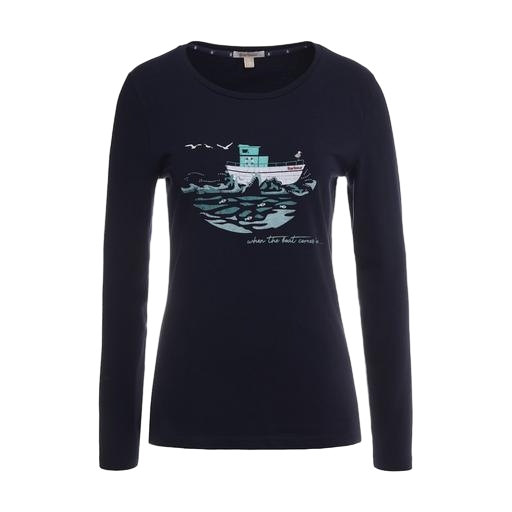
blue iconic women's long-sleeved t-shirt, longsleeve t-shirt, long sleeve tee, white background